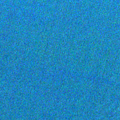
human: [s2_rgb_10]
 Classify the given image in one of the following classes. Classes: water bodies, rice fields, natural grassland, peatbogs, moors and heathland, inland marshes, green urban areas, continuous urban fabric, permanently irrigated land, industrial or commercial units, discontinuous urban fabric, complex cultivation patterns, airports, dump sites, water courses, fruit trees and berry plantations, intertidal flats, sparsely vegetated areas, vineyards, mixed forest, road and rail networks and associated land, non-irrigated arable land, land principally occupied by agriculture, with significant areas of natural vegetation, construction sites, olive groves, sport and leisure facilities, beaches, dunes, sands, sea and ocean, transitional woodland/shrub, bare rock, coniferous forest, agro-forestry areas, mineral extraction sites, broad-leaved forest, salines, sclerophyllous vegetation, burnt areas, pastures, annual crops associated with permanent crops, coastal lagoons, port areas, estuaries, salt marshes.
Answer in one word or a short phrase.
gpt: sea and ocean